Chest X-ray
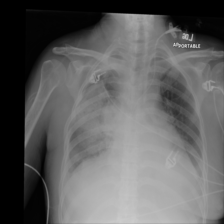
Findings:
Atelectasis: positive
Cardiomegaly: negative
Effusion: negative
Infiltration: negative
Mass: negative
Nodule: negative
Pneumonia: negative
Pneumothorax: negative
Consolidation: negative
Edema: negative
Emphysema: negative
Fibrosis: negative
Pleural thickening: negative
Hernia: negative